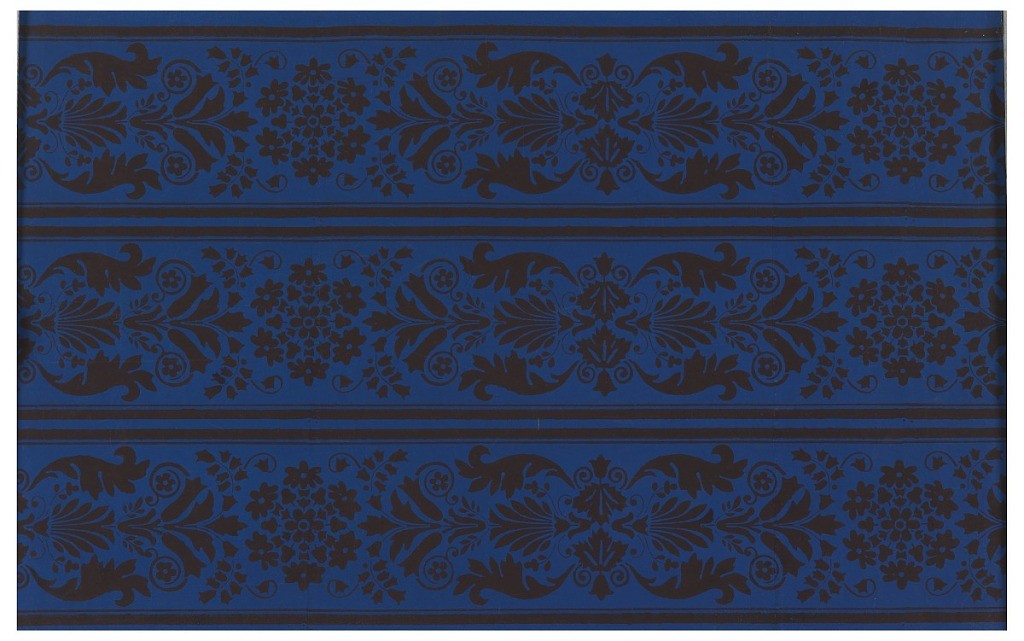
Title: Border
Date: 1825–40
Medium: Block-printed on joined sheets
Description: Stylized floral and foliate motifs. Printed in black on deep blue ground. Printed three across.